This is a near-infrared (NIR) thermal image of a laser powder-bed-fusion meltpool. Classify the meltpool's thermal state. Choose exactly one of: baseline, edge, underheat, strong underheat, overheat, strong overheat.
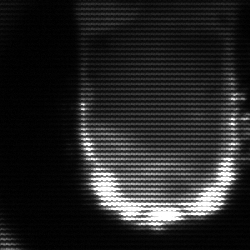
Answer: baseline